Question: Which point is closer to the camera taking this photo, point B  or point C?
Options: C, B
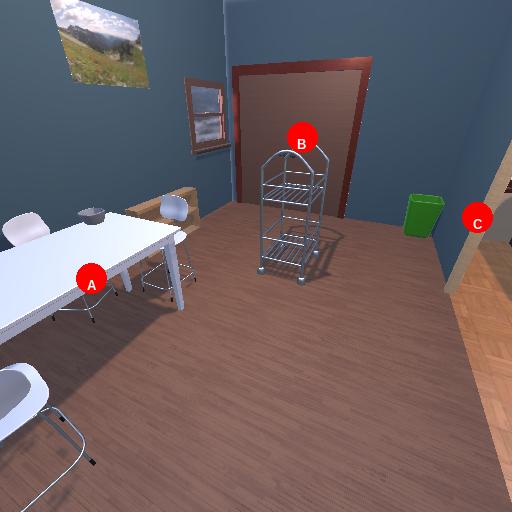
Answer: C